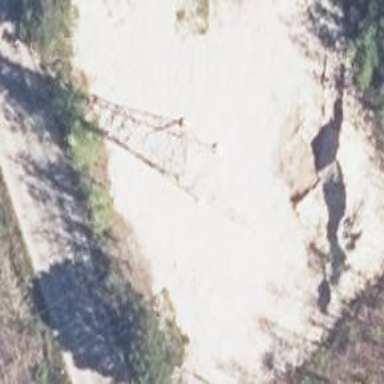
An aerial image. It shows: Power tower.